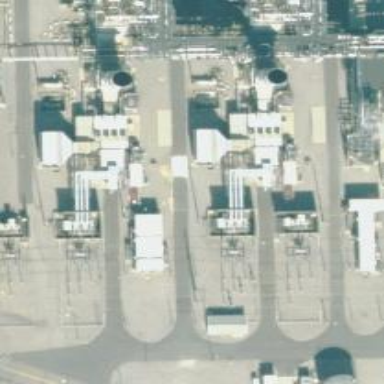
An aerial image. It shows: Switch used for power control.